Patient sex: M
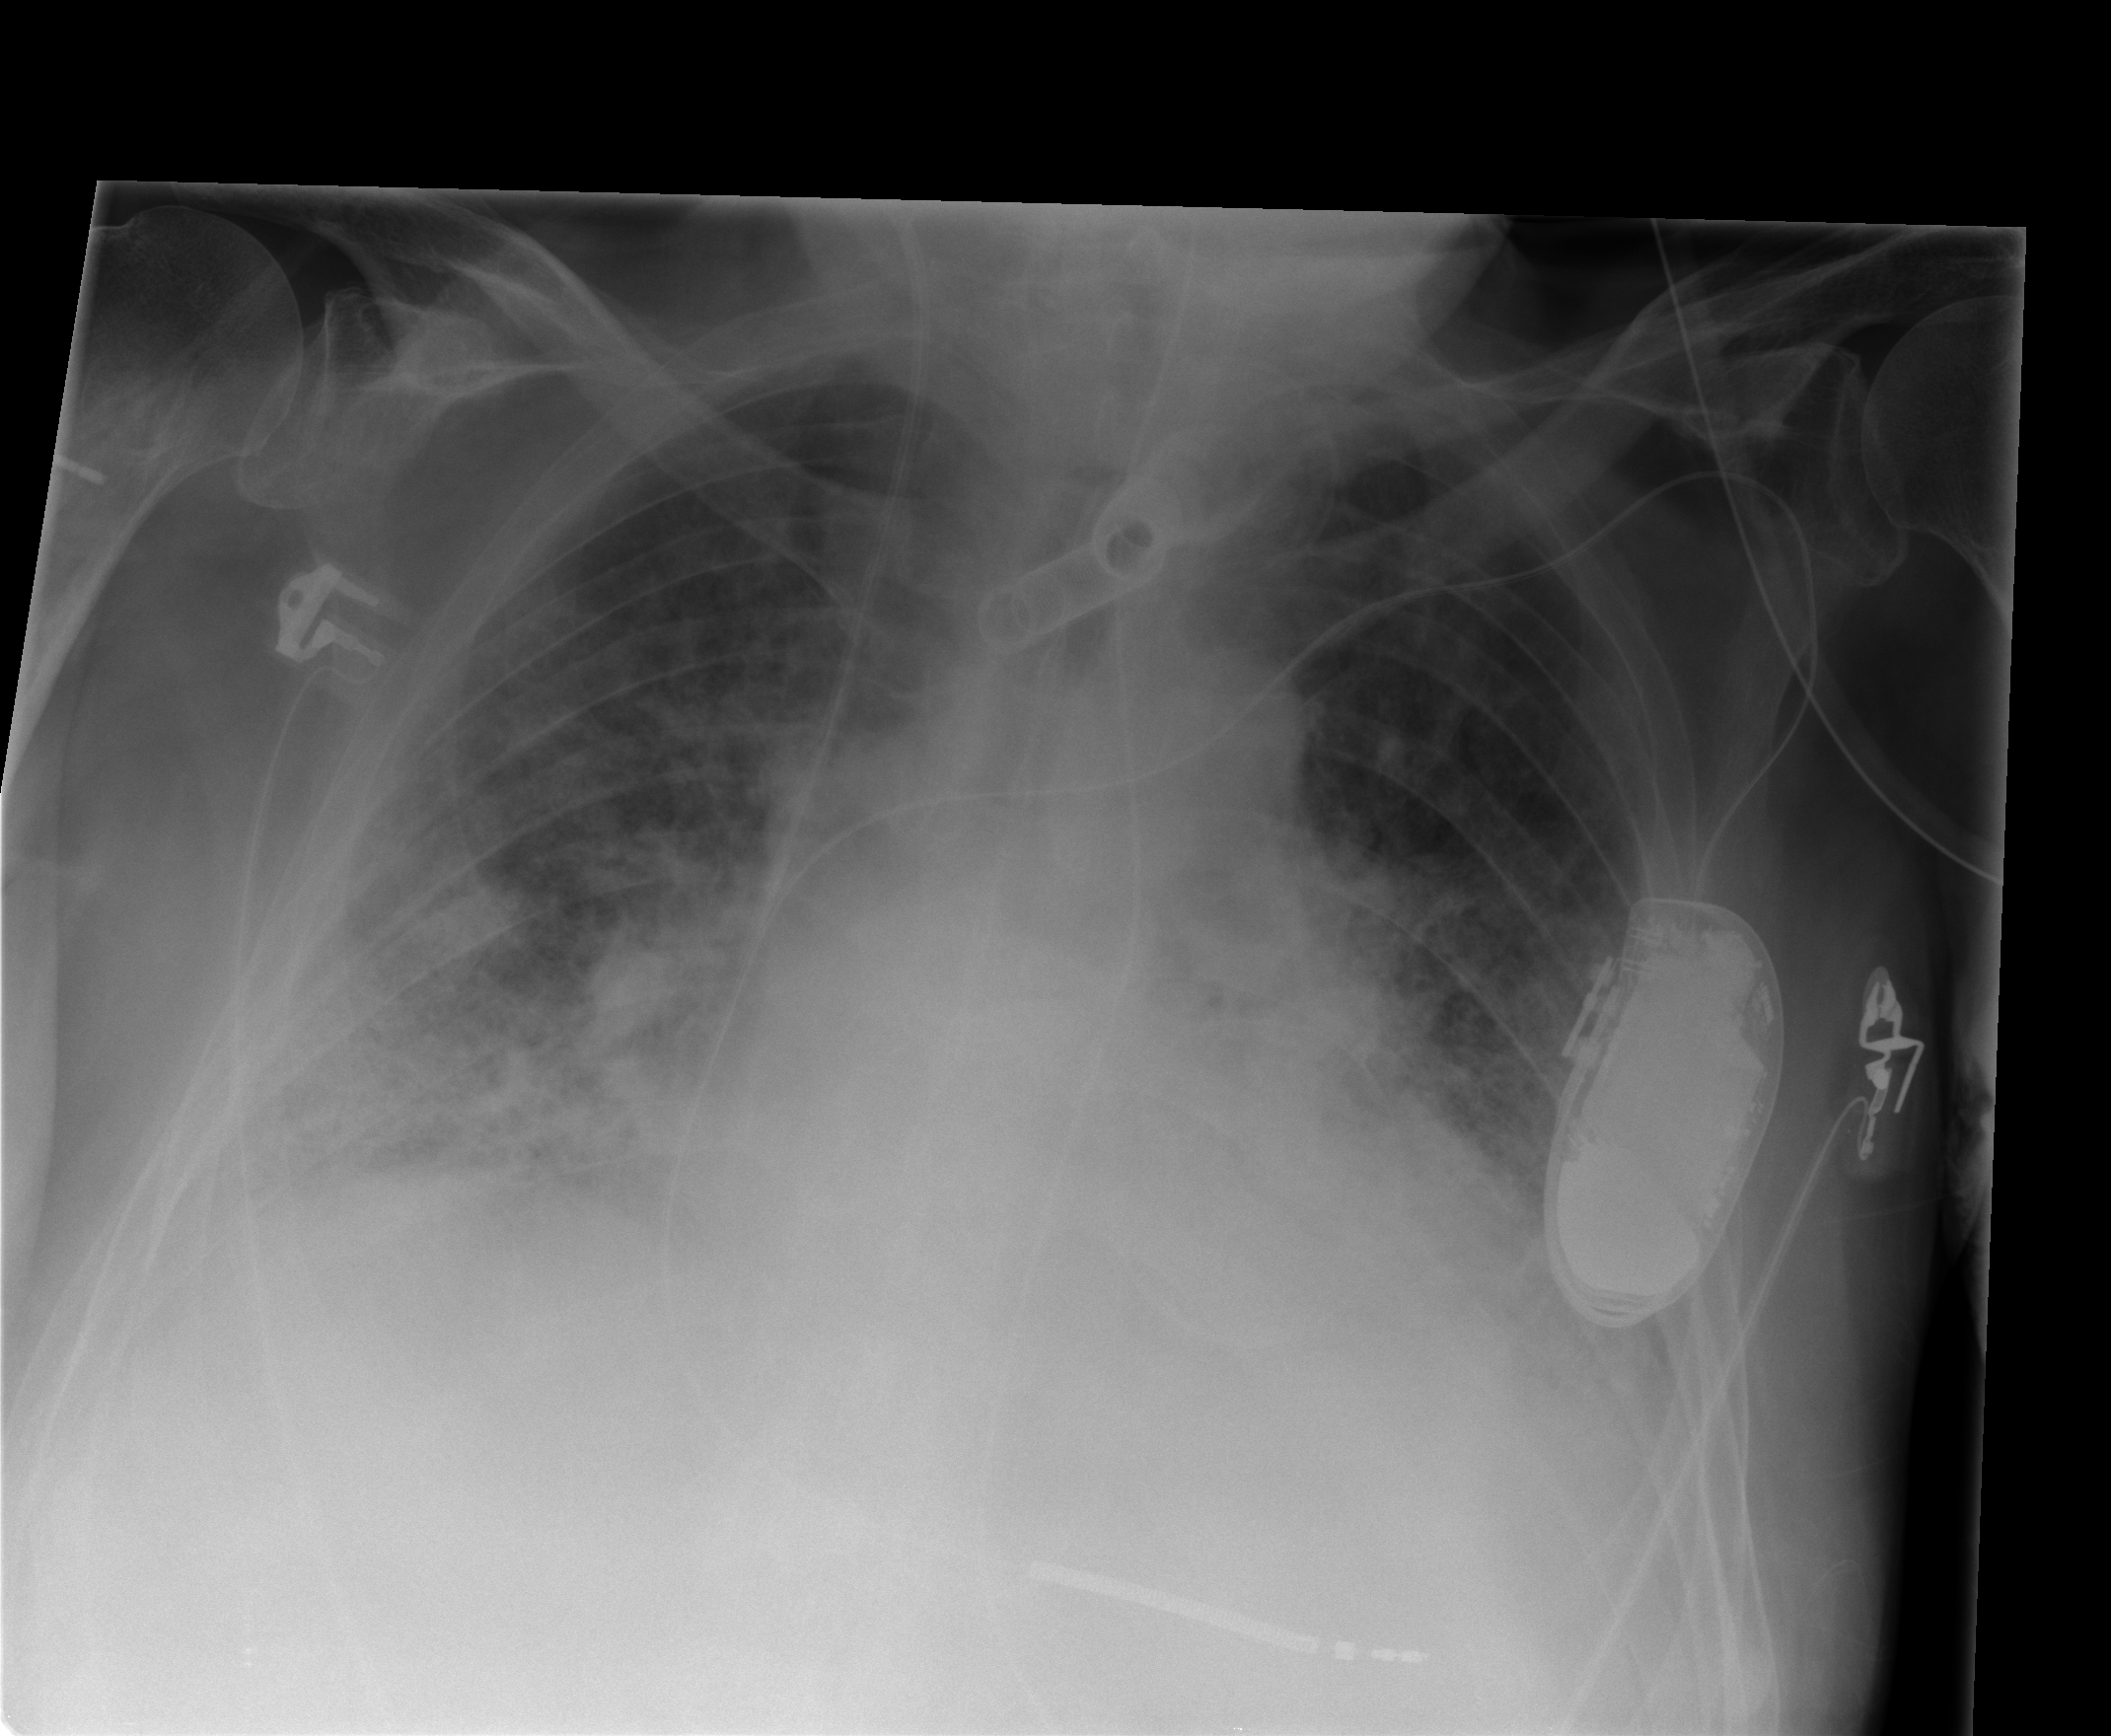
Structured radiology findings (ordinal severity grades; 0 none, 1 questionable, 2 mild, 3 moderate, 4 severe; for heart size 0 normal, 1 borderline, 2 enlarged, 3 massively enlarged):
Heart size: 2
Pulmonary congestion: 3
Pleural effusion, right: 1
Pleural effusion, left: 1
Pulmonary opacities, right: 3
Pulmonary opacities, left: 3
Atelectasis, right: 2
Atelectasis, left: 2